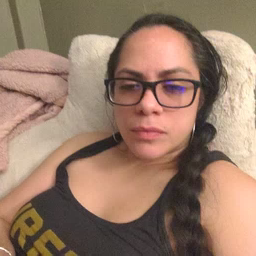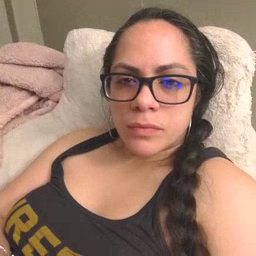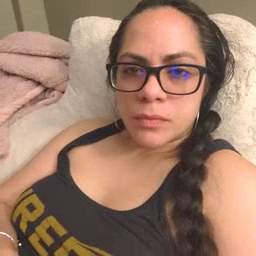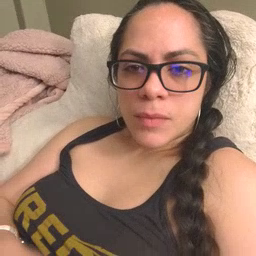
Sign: milk